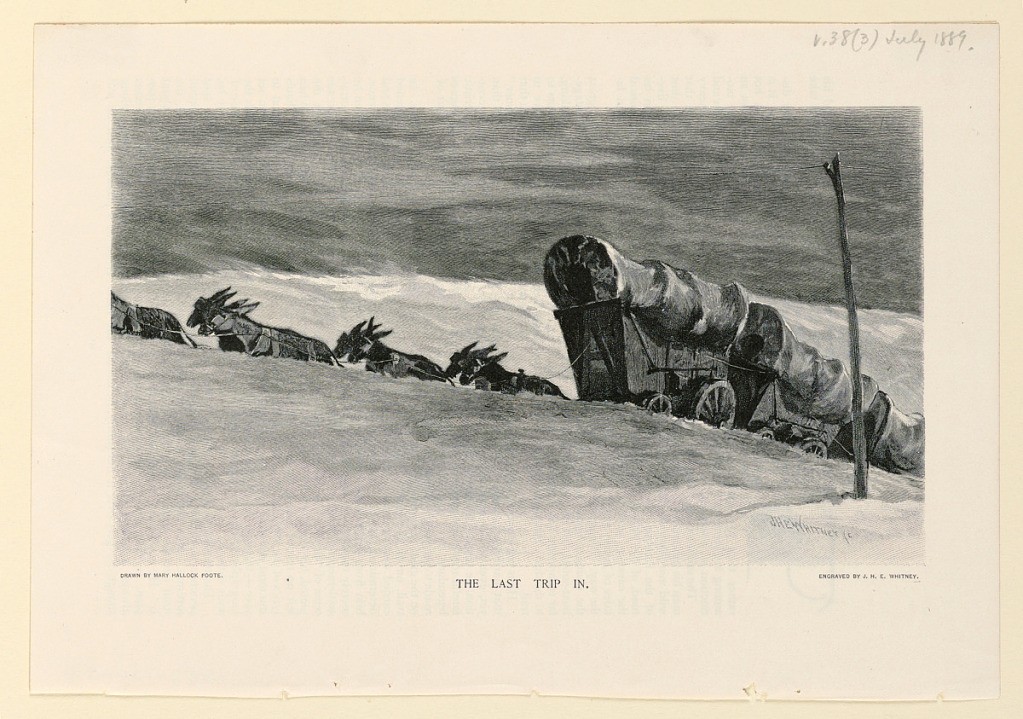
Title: The Last Trip In, Illustration for The Century Magazine (XXXVIII, No. 3, July 1889, p, 342)
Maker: Mary A. Hallock Foote, American, 1847–1938
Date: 1889
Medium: Wood-engraving in black ink on paper
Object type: Print
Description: Covered wagons drawn by donkeys moving toward the left.